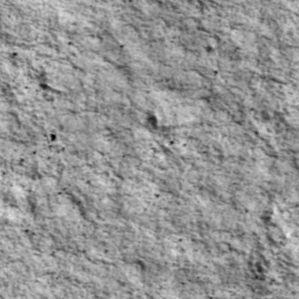
Label: non_frost